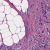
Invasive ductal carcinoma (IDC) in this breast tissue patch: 1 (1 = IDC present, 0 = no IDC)